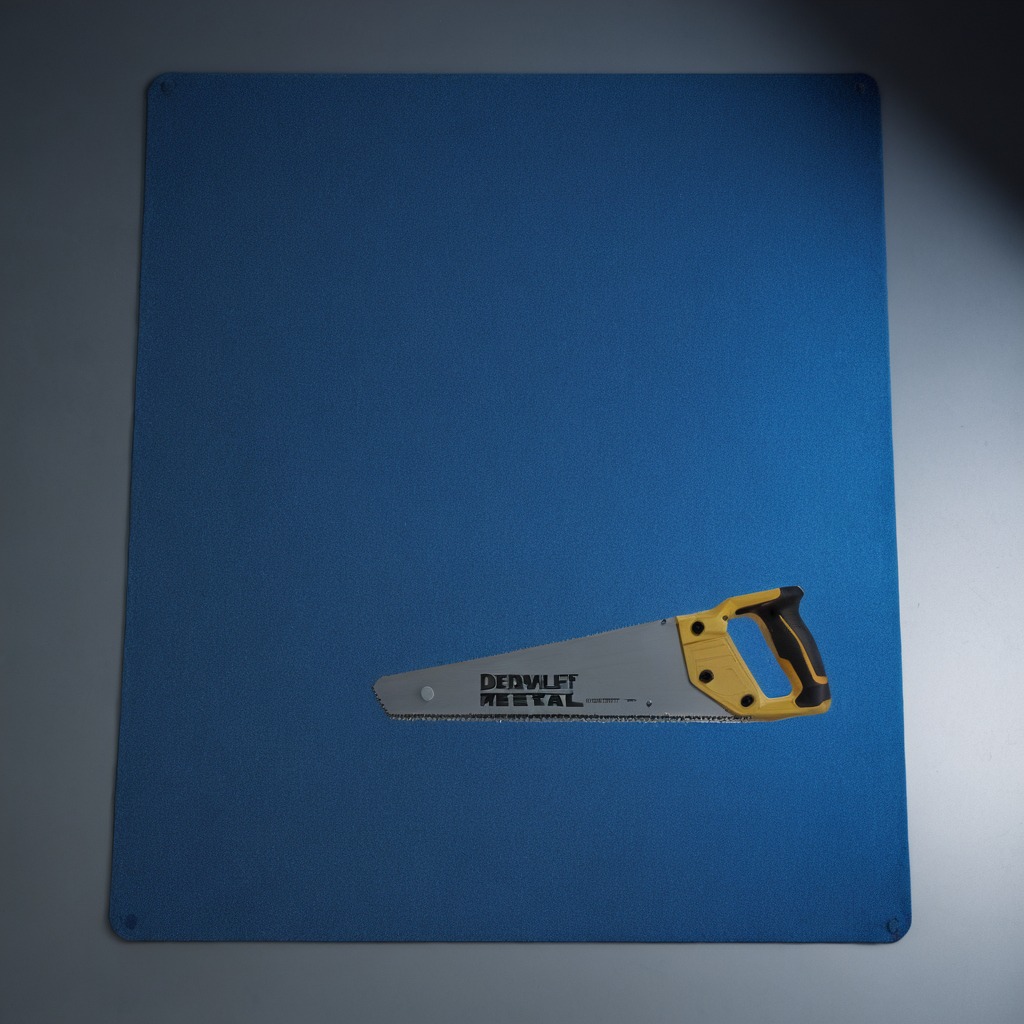
A metal saw lies on a clean granite tabletop inside a workshop under bright overhead lighting crisp shadows high clarity worn but beneath the mat.